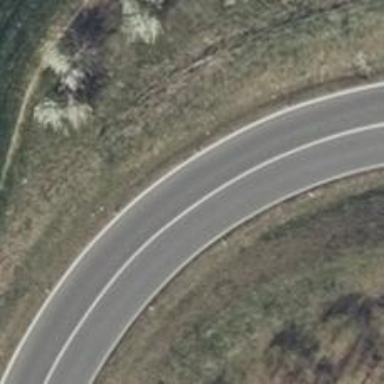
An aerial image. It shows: Asphalt motorway link.